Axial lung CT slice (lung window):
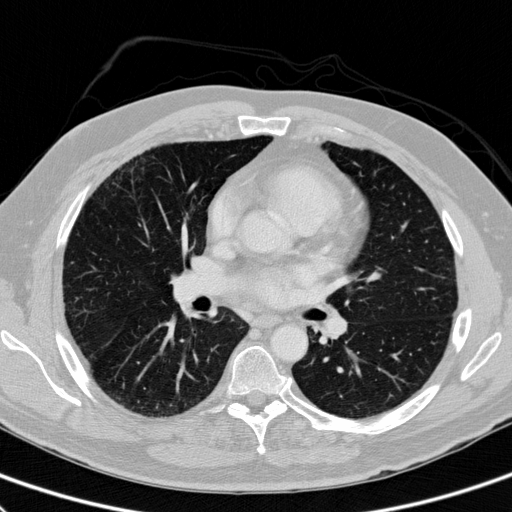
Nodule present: no